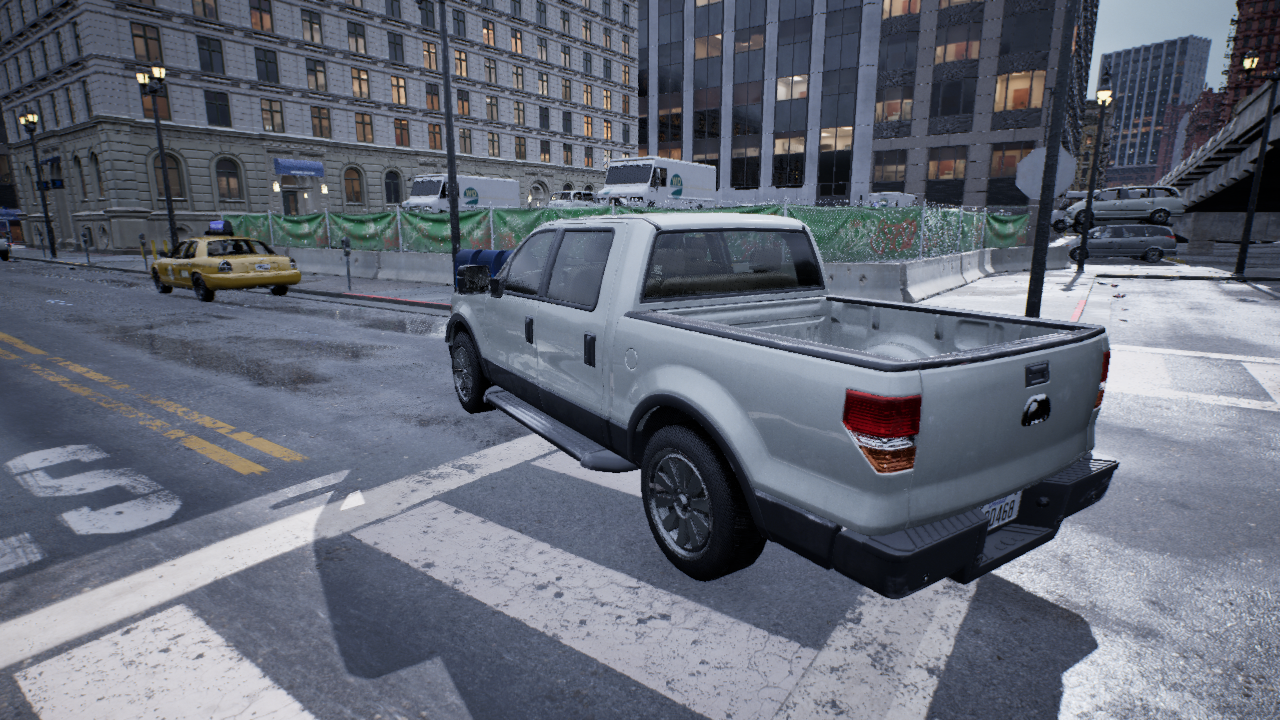
Venue: intersection
Lighting: overcast
Vehicle rig: pickup